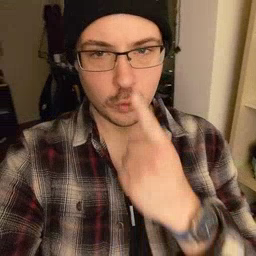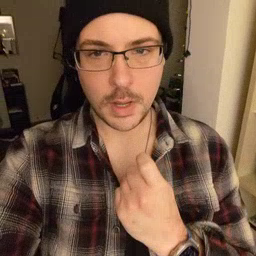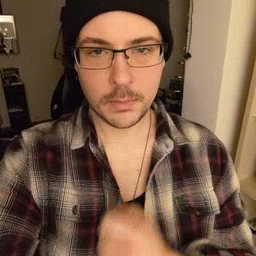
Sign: red